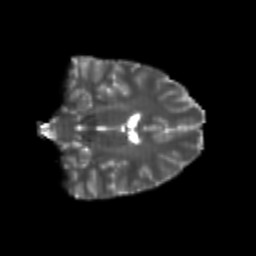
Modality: T2w
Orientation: coronal
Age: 24
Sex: female
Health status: healthy
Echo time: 0.074 s